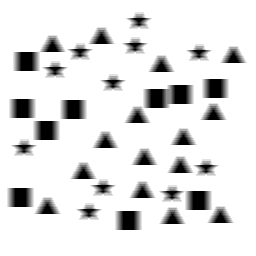
Squares: 10
Triangles: 15
Stars: 11
Total shapes: 36